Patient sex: F
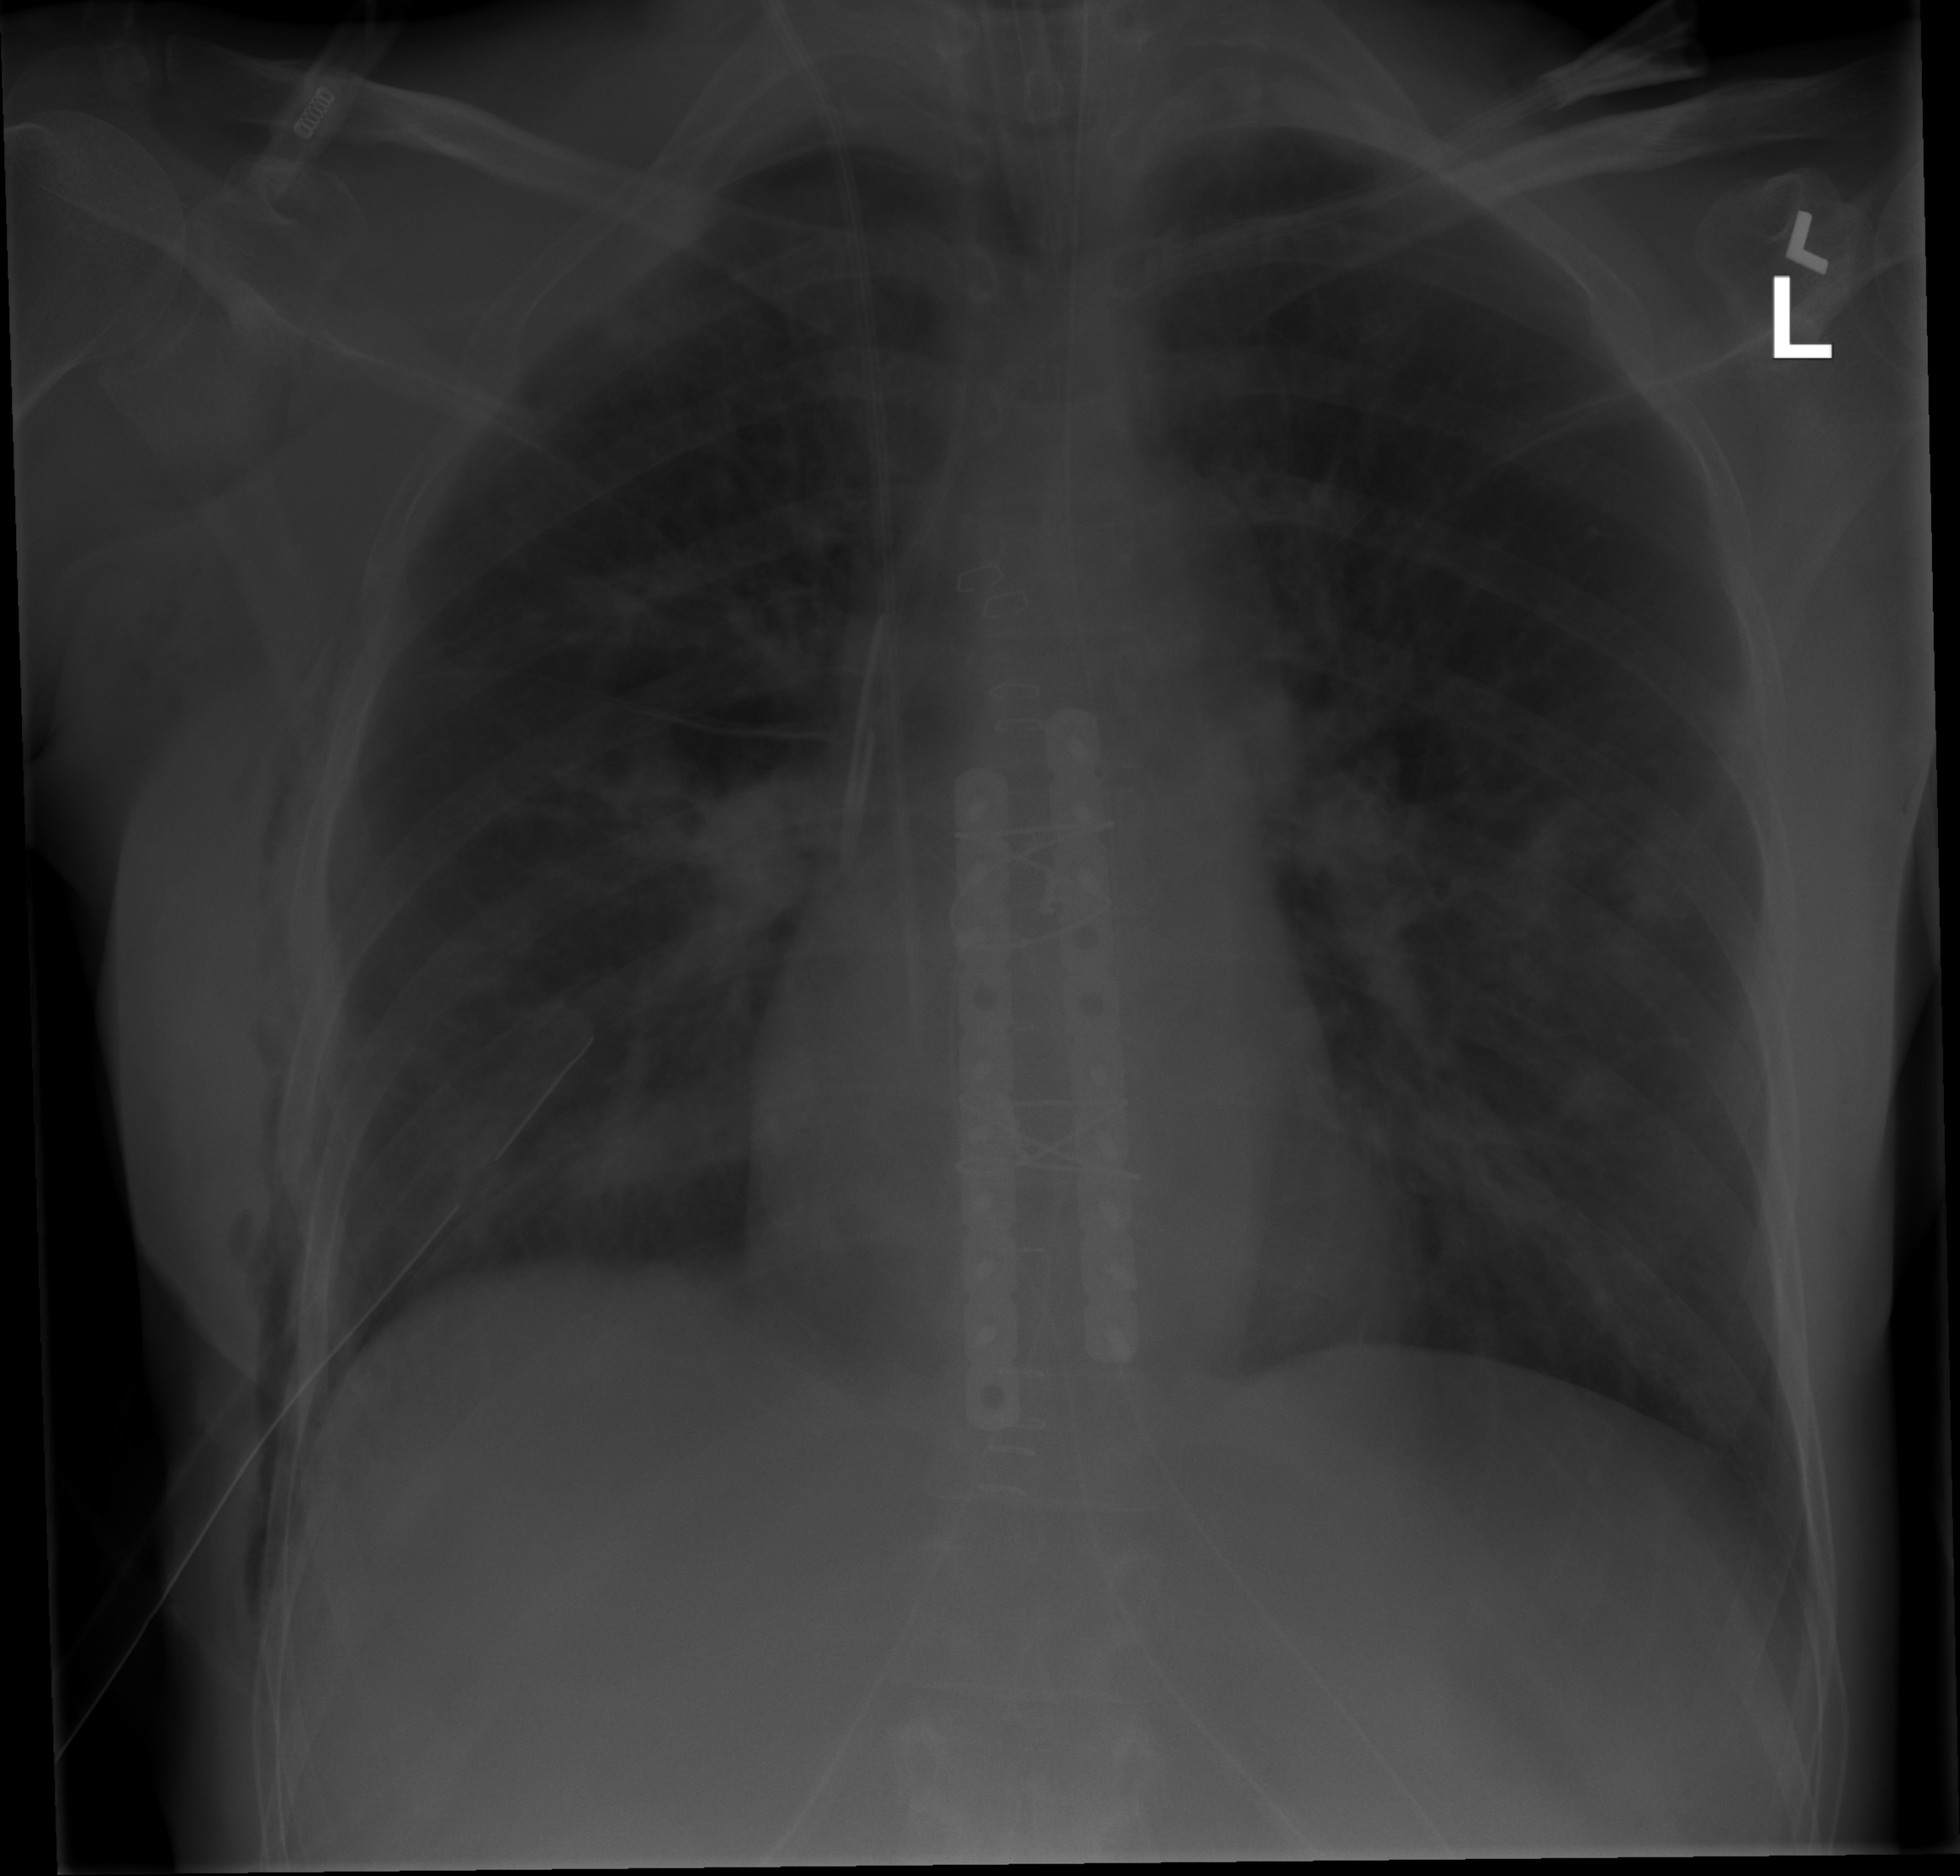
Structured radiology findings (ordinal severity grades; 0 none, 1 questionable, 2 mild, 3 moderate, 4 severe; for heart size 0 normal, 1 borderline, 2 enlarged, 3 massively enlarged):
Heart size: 0
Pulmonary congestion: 0
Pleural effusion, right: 0
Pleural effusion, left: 0
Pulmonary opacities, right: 2
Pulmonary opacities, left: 2
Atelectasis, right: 0
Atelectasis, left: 0